Question: Does anyone know of a way to view the type (fully qualified or simple class name would be great) of the entries in a collection while debugging with Eclipse ?

If not can anyone recommend a plugin maybe or an easy way to do it while debugging (other than adding a watch expression like 'collection.iterator().next().getClass()') ?
Thanks
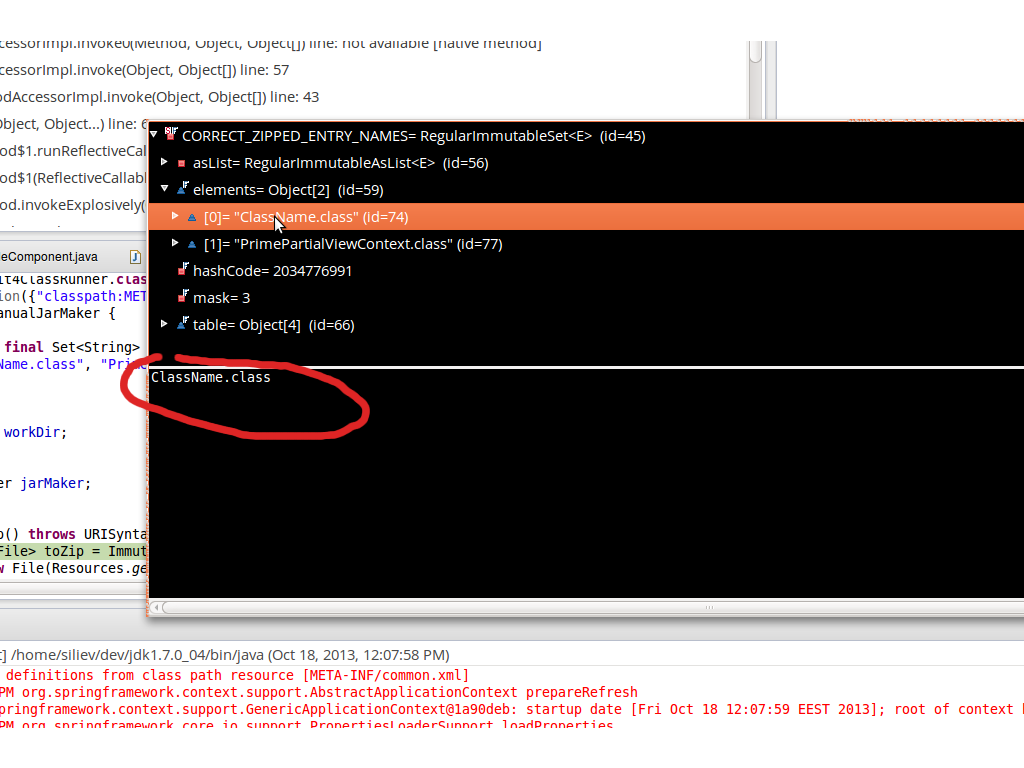
Answer: You can also right click on the collection item in the Variables view and just choose Open Declared/Actual Type from the dropdown.